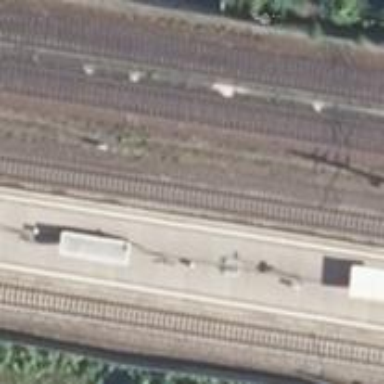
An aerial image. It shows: Stop position for public transport at railway stop.